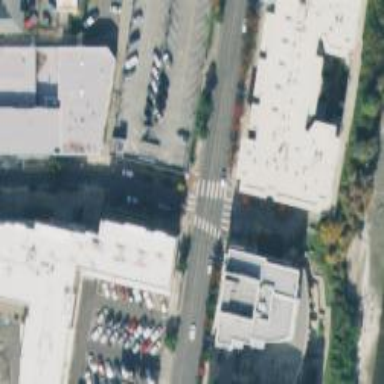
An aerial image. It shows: Pedestrian crossing with zebra markings on footway.